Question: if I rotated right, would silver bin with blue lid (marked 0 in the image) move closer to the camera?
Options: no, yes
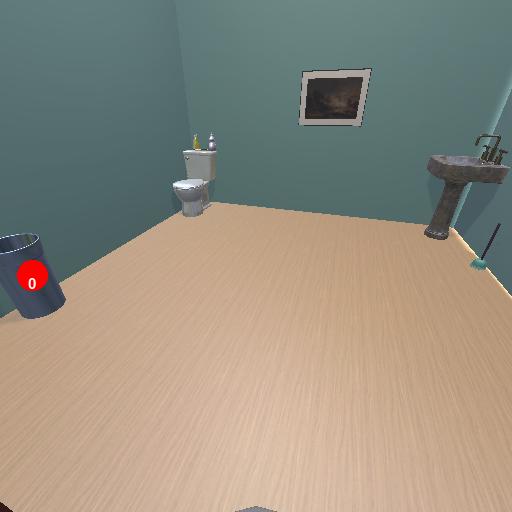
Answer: no